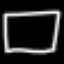
Label: square